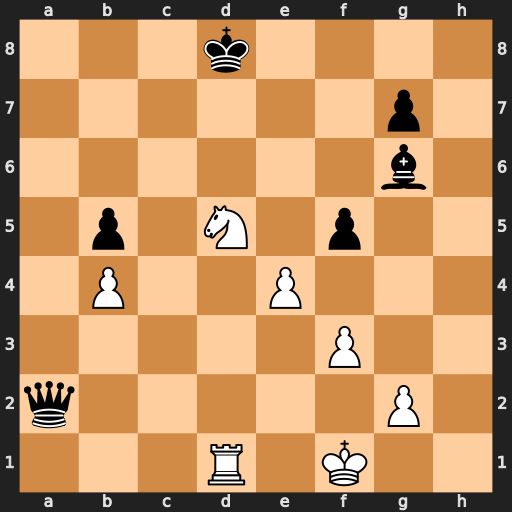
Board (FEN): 3k4/6p1/6b1/1p1N1p2/1P2P3/5P2/q5P1/3R1K2
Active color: w
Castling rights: -
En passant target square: -
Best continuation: Nc3+ Kc7 Nxa2